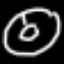
Label: donut